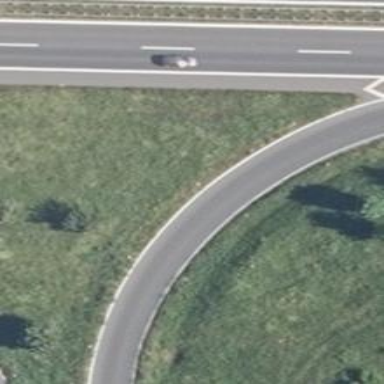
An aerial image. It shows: Asphalt trunk link motorroad.